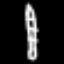
Label: pencil